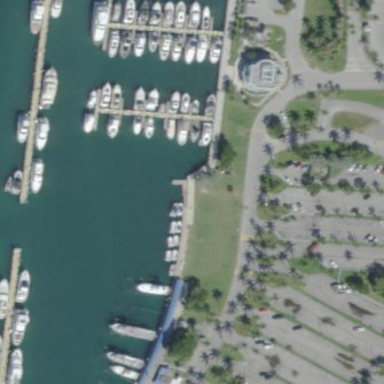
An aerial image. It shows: Marina on leisure land.